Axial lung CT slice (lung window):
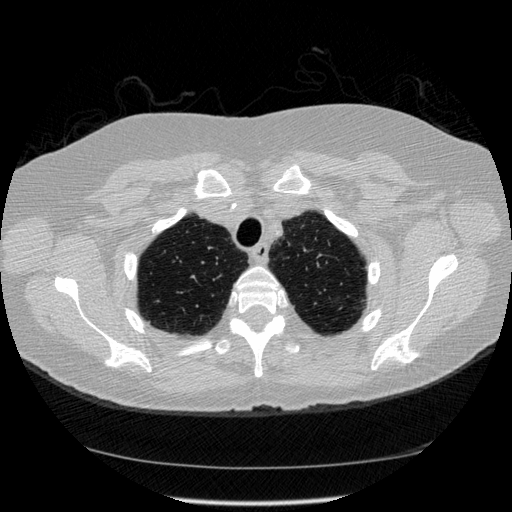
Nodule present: no